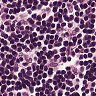
Metastatic tissue present: no